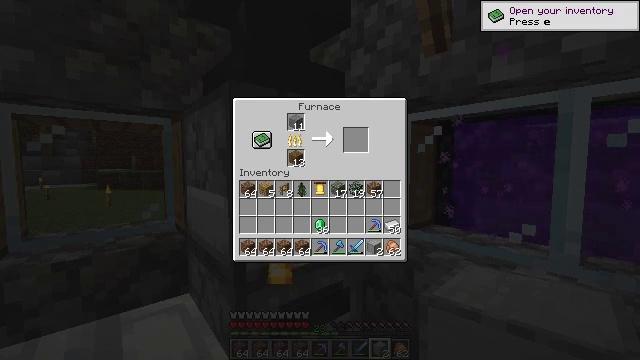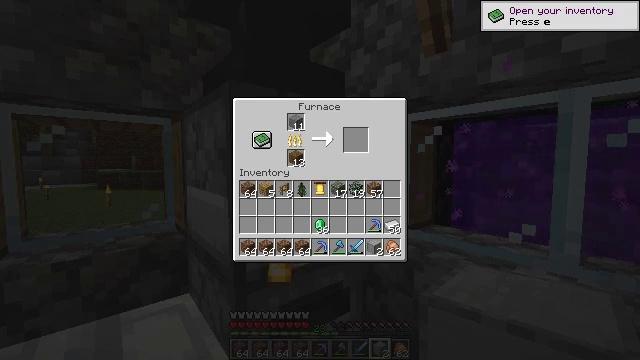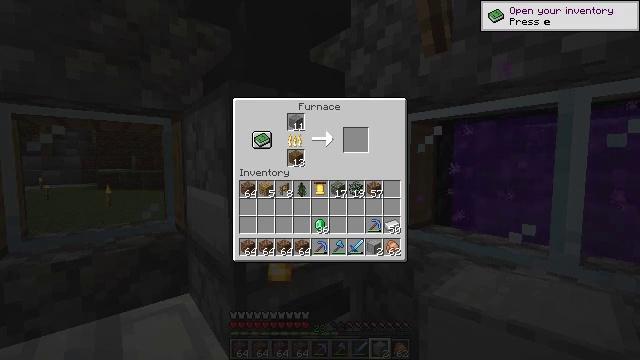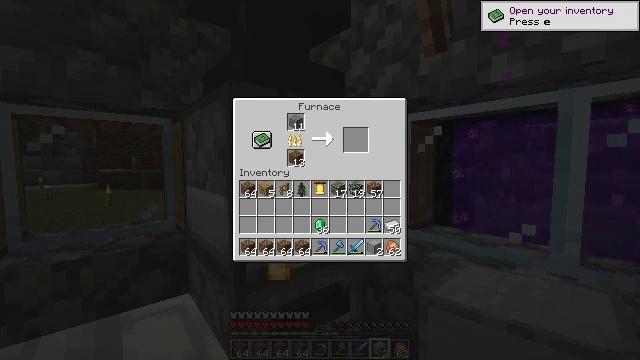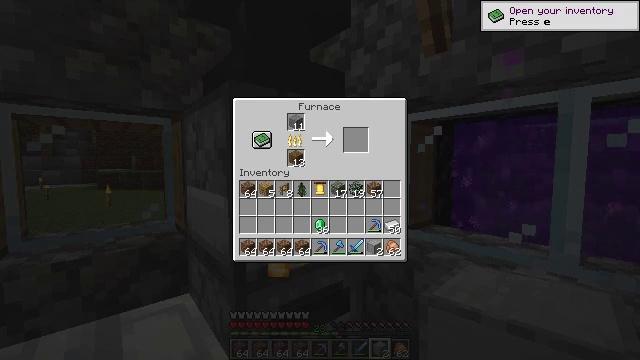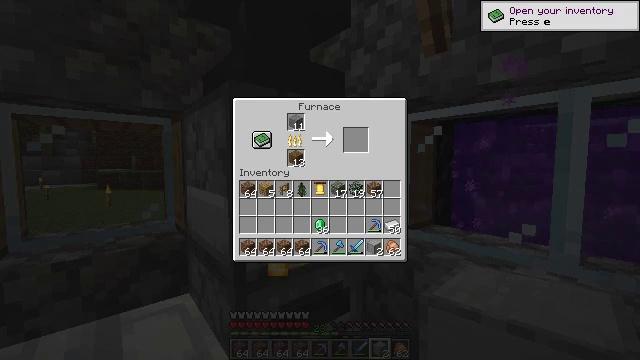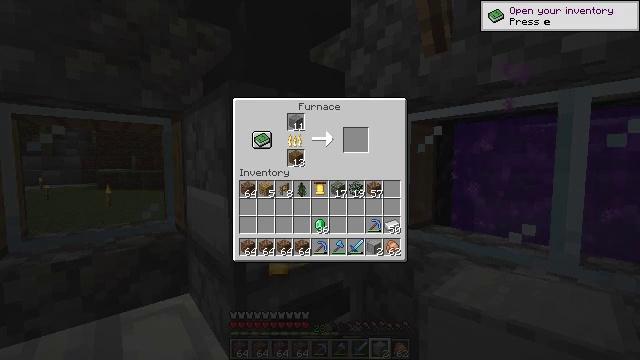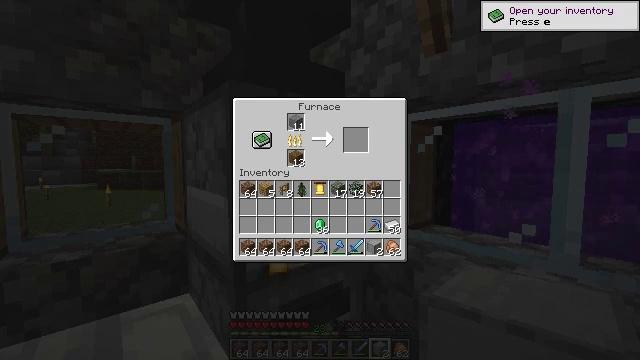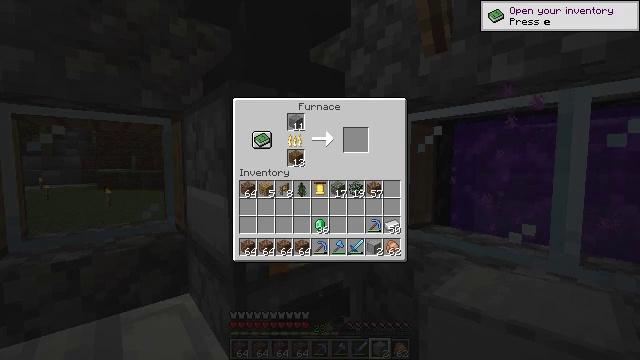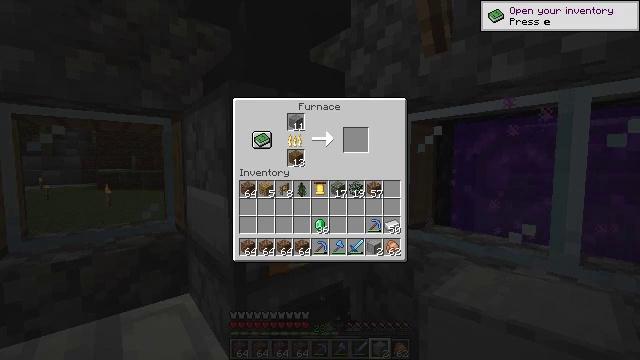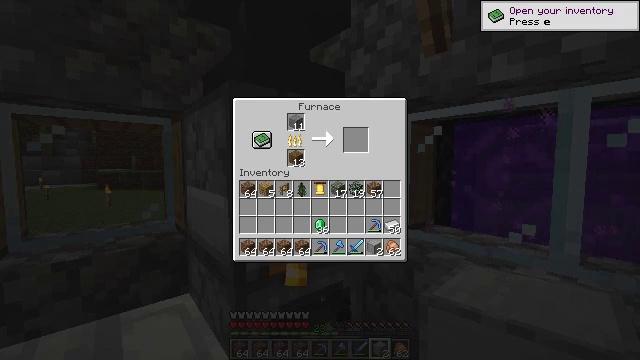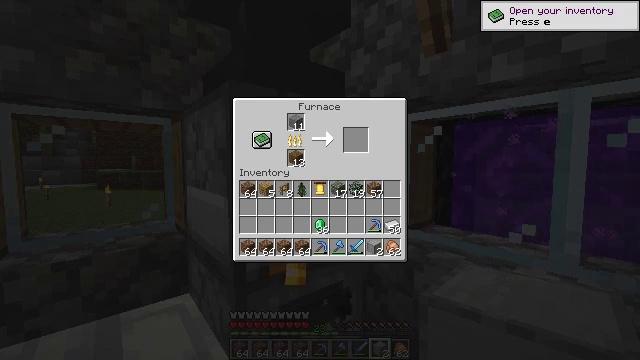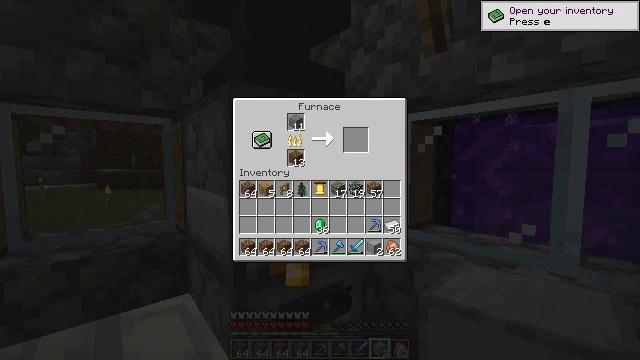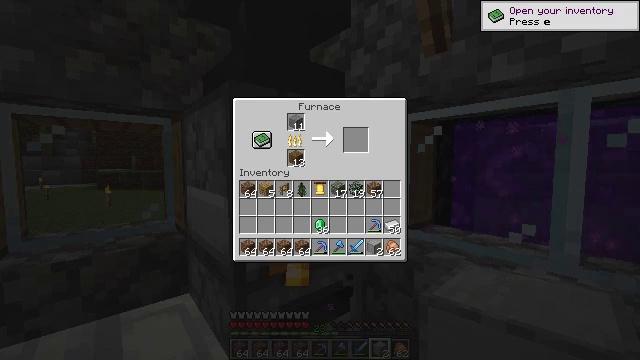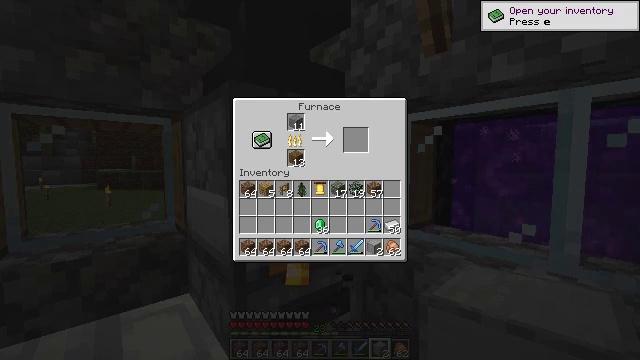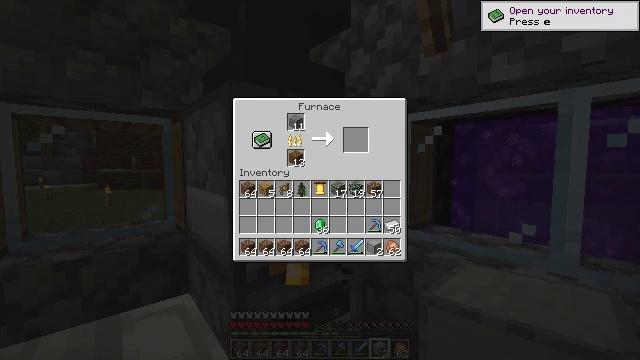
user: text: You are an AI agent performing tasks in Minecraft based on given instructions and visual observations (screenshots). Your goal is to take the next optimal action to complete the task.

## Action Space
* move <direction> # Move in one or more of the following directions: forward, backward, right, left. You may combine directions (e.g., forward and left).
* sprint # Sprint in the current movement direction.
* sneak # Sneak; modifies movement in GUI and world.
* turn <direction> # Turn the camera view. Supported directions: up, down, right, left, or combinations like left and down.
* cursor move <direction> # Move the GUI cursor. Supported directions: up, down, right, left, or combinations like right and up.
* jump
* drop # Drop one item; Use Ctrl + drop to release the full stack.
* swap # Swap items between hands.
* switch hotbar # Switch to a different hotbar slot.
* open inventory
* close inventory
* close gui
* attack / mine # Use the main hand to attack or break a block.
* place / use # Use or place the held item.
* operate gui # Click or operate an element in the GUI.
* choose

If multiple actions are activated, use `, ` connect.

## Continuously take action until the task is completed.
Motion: motion action
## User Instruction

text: Open the furnace and craft a smooth stone.
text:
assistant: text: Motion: no_op
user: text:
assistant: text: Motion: no_op
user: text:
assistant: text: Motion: no_op
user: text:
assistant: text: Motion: no_op
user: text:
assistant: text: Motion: no_op
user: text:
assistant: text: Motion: no_op
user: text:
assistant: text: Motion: no_op
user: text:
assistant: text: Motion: no_op
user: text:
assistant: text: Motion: no_op
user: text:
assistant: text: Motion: no_op
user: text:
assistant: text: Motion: no_op
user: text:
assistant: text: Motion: no_op
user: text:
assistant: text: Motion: no_op
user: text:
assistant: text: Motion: no_op
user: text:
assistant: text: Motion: no_op
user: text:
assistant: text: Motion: no_op
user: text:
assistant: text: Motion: no_op
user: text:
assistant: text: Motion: no_op
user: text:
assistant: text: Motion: no_op
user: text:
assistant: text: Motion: no_op
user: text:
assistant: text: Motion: no_op
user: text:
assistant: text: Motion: no_op
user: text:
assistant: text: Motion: no_op
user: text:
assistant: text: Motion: no_op
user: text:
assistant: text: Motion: no_op
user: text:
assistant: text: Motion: no_op
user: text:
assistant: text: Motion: no_op
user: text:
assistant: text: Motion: no_op
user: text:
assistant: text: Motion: no_op
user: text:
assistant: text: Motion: no_op